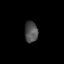
Tissue: prostate
Cell type: T cells
Senescence score: 0.3192
Nuclear area (px): 278
Mean DAPI intensity: 77.457